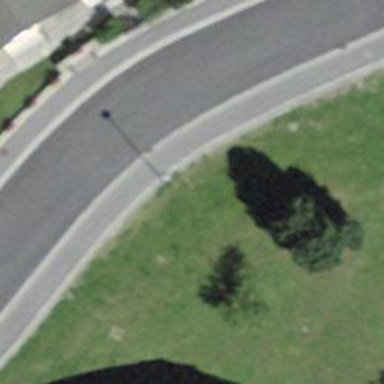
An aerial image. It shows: Bus stop with public transport shelter.